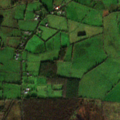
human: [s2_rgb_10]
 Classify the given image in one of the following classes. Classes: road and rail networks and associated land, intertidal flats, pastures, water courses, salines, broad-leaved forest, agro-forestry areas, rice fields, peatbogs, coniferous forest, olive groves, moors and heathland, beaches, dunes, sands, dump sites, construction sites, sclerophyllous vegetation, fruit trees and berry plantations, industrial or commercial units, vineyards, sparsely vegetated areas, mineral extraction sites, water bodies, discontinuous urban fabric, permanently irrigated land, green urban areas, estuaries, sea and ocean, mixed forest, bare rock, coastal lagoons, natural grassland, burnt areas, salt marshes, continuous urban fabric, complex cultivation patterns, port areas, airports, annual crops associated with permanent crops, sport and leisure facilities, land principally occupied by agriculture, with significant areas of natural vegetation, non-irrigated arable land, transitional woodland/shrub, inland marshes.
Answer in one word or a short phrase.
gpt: pastures, coniferous forest, mixed forest, transitional woodland/shrub, peatbogs